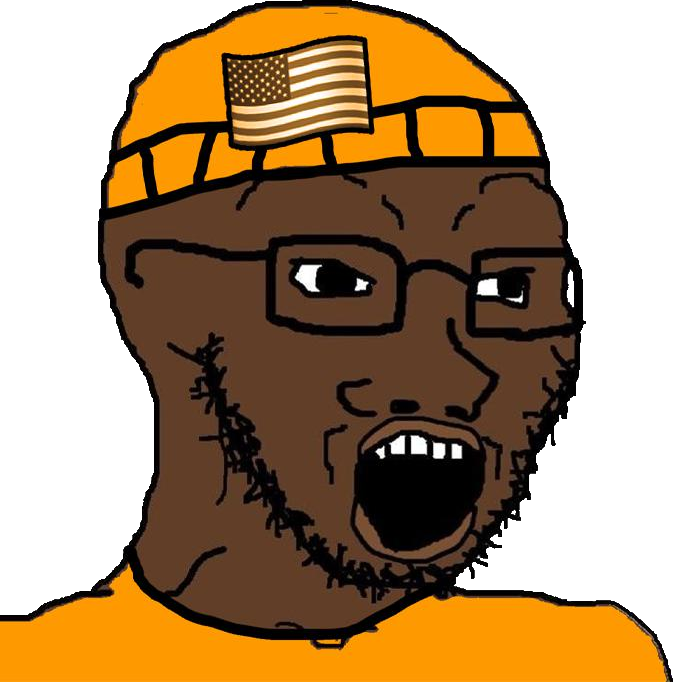
Label: 5_Soyjak